Question: My search did not yield any results. Also, my english is pretty bad, sorry for that.
So my program should do this:

'''
#include <stdio.h>
#include <stdlib.h>
#include <locale.h>
float rec();
int main()
{
setlocale(LC_ALL,"");
int w;
scanf("%d",&w);
printf("%f",rec(w));
return 0;
}
float rec(n)
{
if (n<1)
{
printf("Error");
}
else if (n==1)
{
return 6;
}
else if (n>1)
{
return 1/2*rec(n-1)+4;
}
return 0;
}
'''
When the input is 1 it outputs 6, as it is supposed to.
When the input is <1 it outputs "Error0,000000".
When the input is >1 it only outputs the number that is added in
'''
return 1/2*rec(n-1)+4;
'''
In this case, it outputs 4. Why? Is rec(n-1) == 0?
My questions are:
1. Why won't it work?
2. How do i make it output "Error" instead of "Error0,000000" when the input is <1?
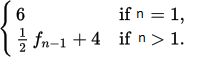
Answer: Integer division!
Here,
'''
return 1/2*rec(n-1)+4;
'''
'1/2' will yields '0' due to integer division. So it's always going to be '4' as the final result.
Instead you can do:
'''
return 1.0/2*rec(n-1)+4;
'''
which will make sure the computation happens as 'double'.
You might also simply want to add 'return 0'; in the 'if (n<1)' case and change the function definitio to:
'''
float rec(int n) {... }
'''
If you don't specify a for 'n', it defaults to 'int' in pre-C99. But this is no longer the case in C99 and C11.